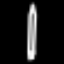
Label: pencil